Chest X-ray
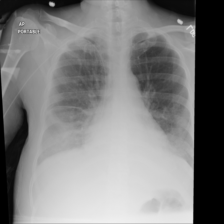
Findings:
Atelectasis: negative
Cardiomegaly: negative
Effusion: positive
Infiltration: positive
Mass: negative
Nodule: negative
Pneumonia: negative
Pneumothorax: negative
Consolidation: negative
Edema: negative
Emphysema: negative
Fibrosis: negative
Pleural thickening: negative
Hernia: negative